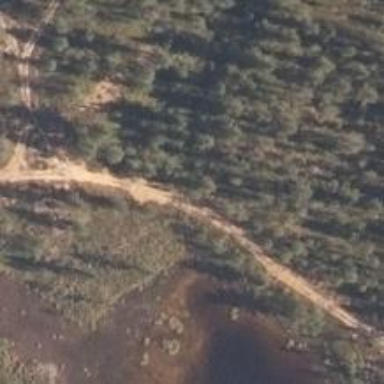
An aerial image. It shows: Intermediate Nordic-style path.